Question: I want to find way for fix error( i used android 4 API Level 14,the following code
'''
if (Build.VERSION.SDK_INT > Build.VERSION_CODES.JELLY_BEAN) {
adapter.setBeamPushUris(null, this);
}
'''
for Use this code ,Please Help me!
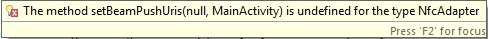
Answer: I think if you change the build target, this should compile.
'''
In Project -> properties -> Android-> Select 4.1
'''
Edit: Also your condition is incorrect. this api was introduced in JellyBean so
'''
if (Build.VERSION.SDK_INT >= Build.VERSION_CODES.JELLY_BEAN)
'''